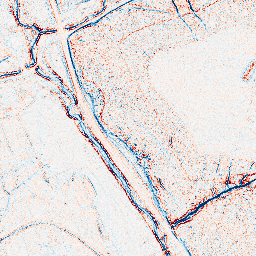
Category: edge_preserving
Decomposition family: anisotropic_diffusion
Decomposition parameters: iterations: 5
kappa: 10
gamma: 0.05
Upsampling method: quadratic
Upsampling parameters: scale: 2
Upsampling scale: 2